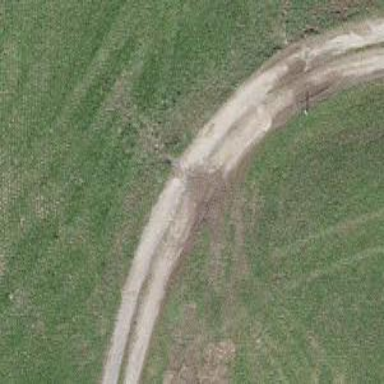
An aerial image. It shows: Gravel track with grade3 tracktype.